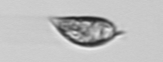
Label: Prorocentrum_triestinum